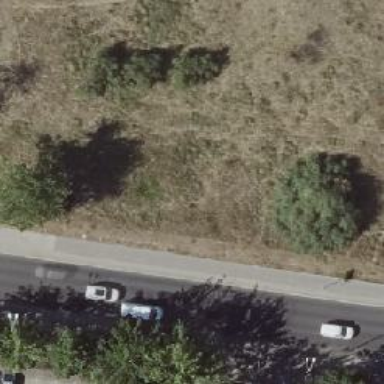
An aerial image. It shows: Footway.